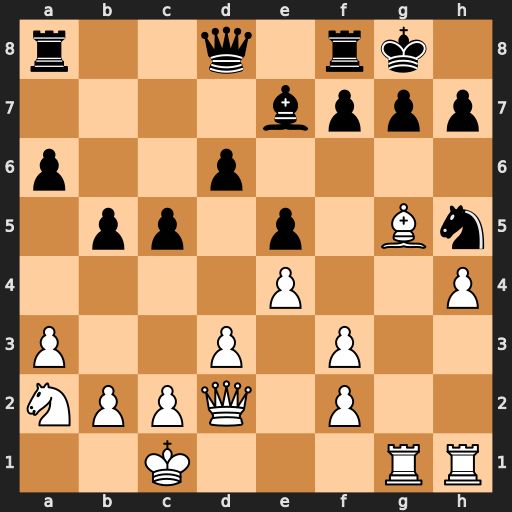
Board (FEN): r2q1rk1/4bppp/p2p4/1pp1p1Bn/4P2P/P2P1P2/NPPQ1P2/2K3RR
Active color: w
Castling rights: -
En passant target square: -
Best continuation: Bxe7 Qxe7 Qh6 f5 Qxh5